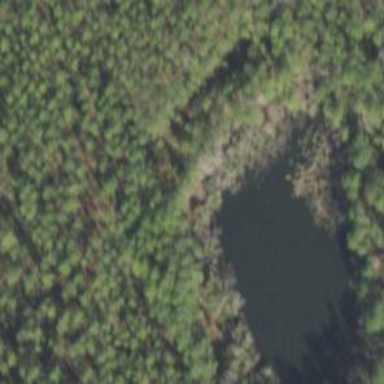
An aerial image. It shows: Reservoir of natural water.